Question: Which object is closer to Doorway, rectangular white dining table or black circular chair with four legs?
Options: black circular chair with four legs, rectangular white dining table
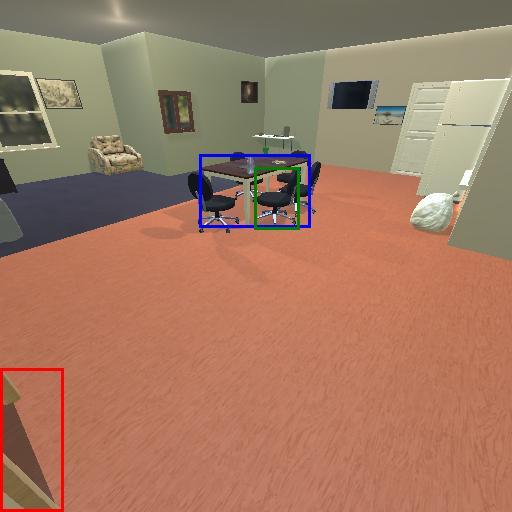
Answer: black circular chair with four legs